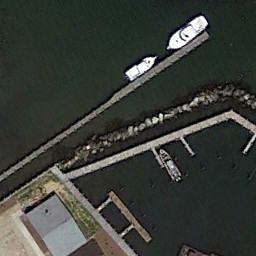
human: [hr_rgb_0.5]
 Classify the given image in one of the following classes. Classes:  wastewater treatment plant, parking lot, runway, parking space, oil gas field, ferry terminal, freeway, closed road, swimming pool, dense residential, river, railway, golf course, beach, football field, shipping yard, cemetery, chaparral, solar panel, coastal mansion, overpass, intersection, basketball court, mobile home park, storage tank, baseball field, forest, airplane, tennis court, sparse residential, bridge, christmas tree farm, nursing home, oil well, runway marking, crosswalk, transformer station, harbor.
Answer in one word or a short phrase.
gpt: ferry terminal